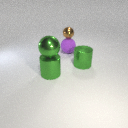
large green metal cylinder below large green metal sphere